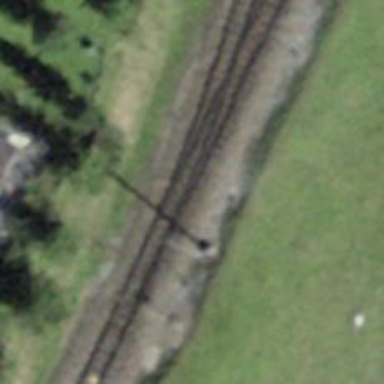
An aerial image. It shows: Railway switch.